Interaction volume radius: 5 \u00c5
Interaction volume height: 25 \u00c5
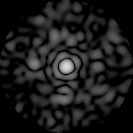
Disorder parameter: 0.8304